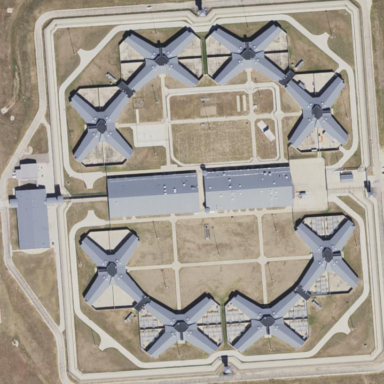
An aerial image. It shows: Prison.